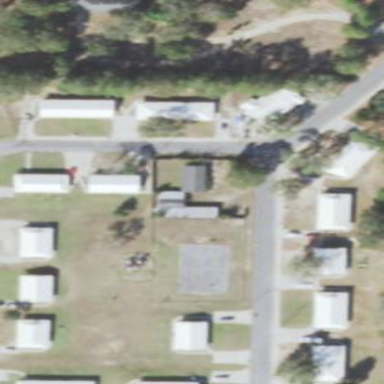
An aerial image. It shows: This residential area consists of single-family homes.